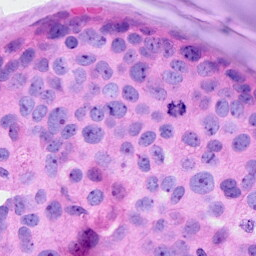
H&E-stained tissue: Breast